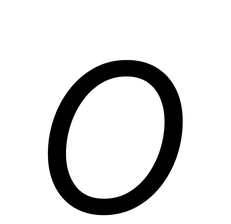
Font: Inter-Italic_Light_Italic